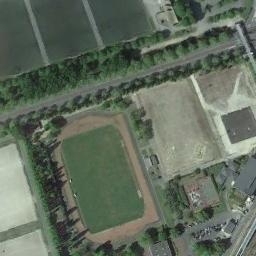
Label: ground_track_field